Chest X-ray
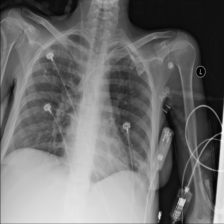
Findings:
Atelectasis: negative
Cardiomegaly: negative
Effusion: negative
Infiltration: negative
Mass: positive
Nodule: negative
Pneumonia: negative
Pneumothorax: negative
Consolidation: positive
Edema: negative
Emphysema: negative
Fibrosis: negative
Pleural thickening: negative
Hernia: negative